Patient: sex F, age 56
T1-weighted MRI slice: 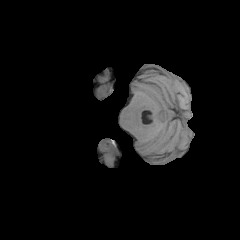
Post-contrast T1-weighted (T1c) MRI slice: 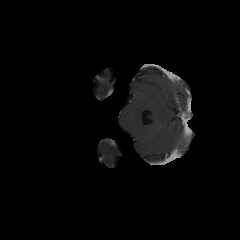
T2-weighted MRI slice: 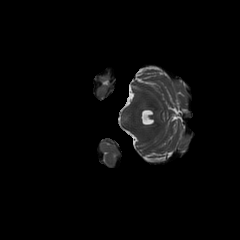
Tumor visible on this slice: no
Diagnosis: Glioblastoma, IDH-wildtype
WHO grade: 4